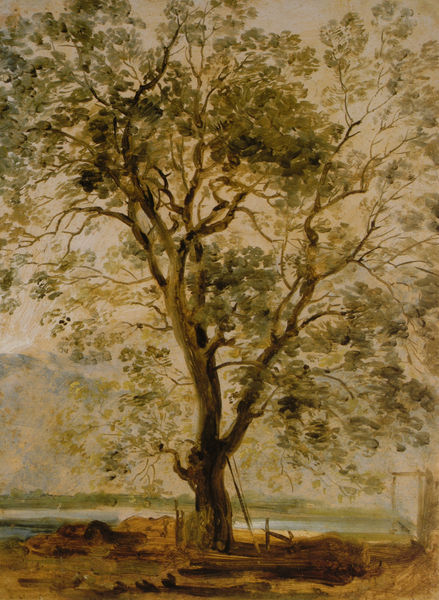
Titel: Buche am Kochelsee bei Schlehdorf
Künstler: Johann Georg von Dillis
Institution: (Privatbesitz)
Schlagwörter: baum, berg, blau, blätter, dunkel, gemälde, himmel, laub, meer, schatten, vogel, wasser, weiß, wolken, aquarell, bäume, fluss, gelb, grün, landschaft, ocker, see, teich, ufer, äste, braun, grau, hell, holz, licht, skizze, türkis, zeichnung, gras, park, weg, wiese, wolke, zaun, beige, malerei, öl, ast, bach, baumstamm, erde, hügel, natur, stamm, zweige, brücke, gewässer, sonne, corot, blatt, pflanze, krone, wald, boot, garten, papier, stab, studie, fischer, berge, landschaftsmalerei, herbst, latten, böschung, ölgemälde, leiter, detail, vert, maler, geländer, bretter, baumkrone, frühling, zweig, lichtung, laubbaum, säge, geäst, pan, rinde, blattwerk, eiche, barbizon, arbre, nature, paysage, peinture, weise, dessin, astgabeln, gabelungen, luftig, lndschaft, fetail, 16. jahrhundert, genbaum, 1506, l'eau